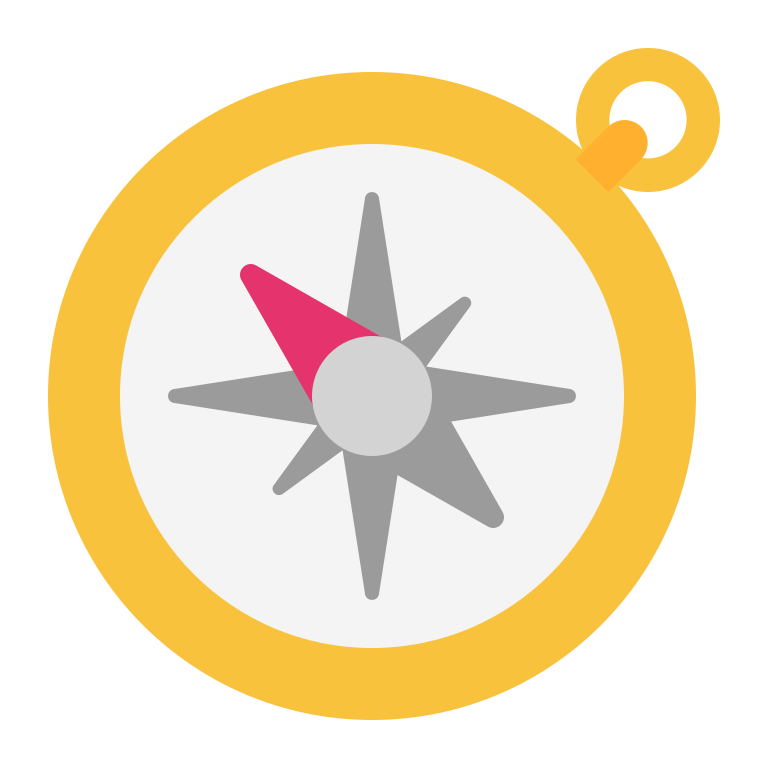
compass flat